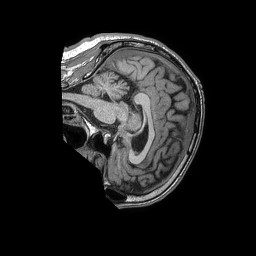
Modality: T1w
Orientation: sagittal
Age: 59
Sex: male
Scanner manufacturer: philips
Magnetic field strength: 1.5 T
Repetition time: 0.007543 s
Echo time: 0.003429 s